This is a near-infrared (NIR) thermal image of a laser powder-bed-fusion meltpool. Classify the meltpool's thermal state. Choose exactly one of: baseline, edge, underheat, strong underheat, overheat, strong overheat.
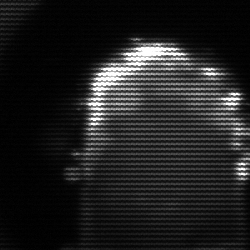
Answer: baseline